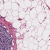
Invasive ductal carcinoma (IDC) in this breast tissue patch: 0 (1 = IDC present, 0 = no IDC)